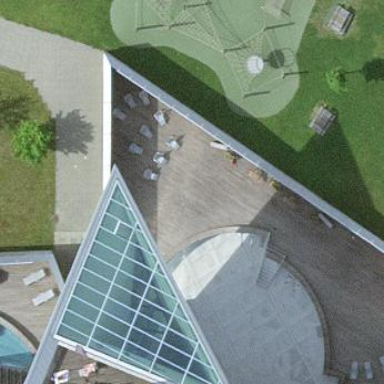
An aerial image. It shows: Swimming pool located in leisure land.